Question: Can you "link" up elements so they have lines drawn from one to another ... like graphically?
Something like this:
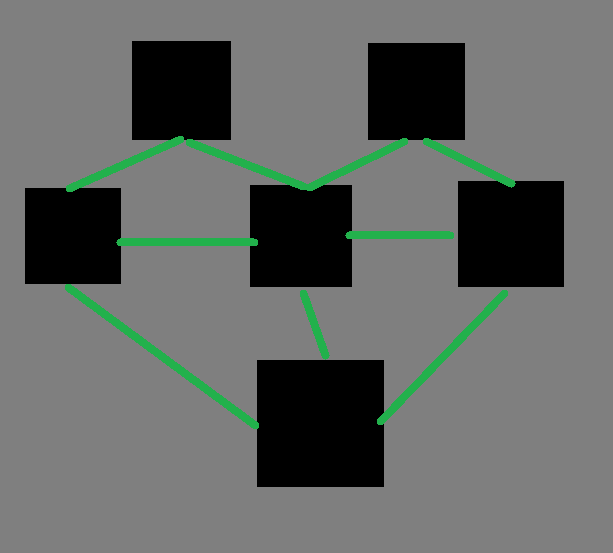
Answer: You can use <URL> for this kind of work.
You can also use <URL>